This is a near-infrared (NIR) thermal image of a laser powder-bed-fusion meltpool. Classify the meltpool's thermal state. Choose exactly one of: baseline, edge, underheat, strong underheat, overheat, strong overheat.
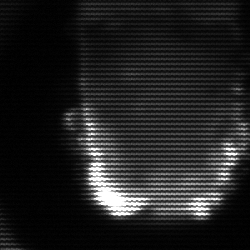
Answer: baseline